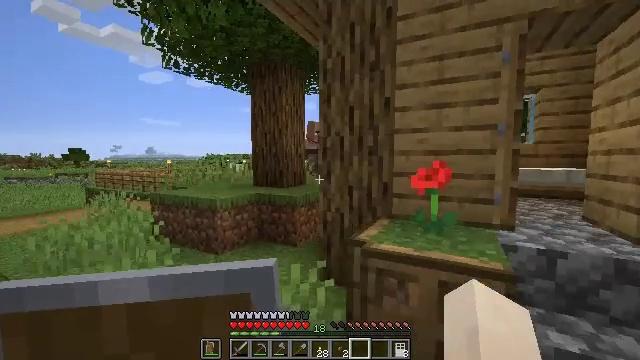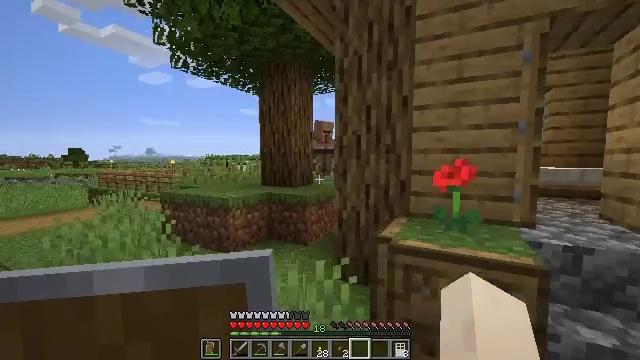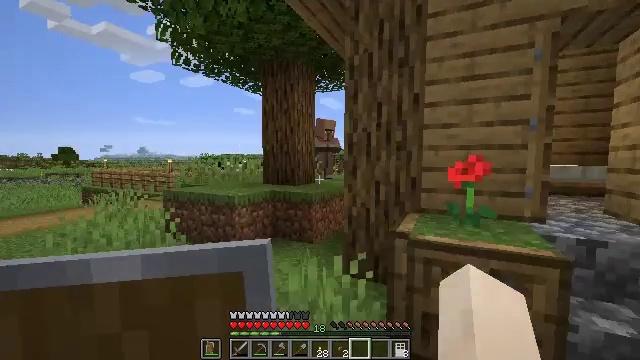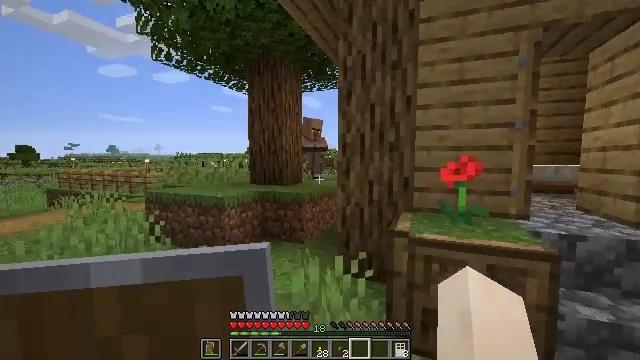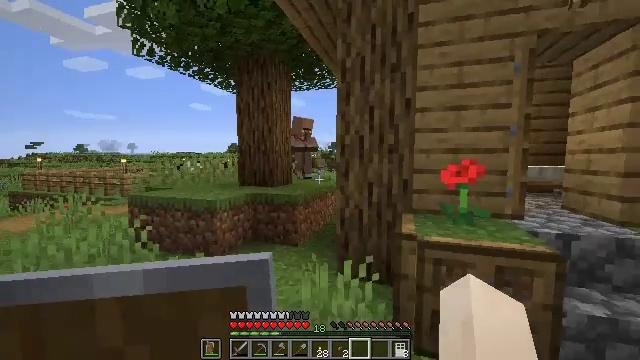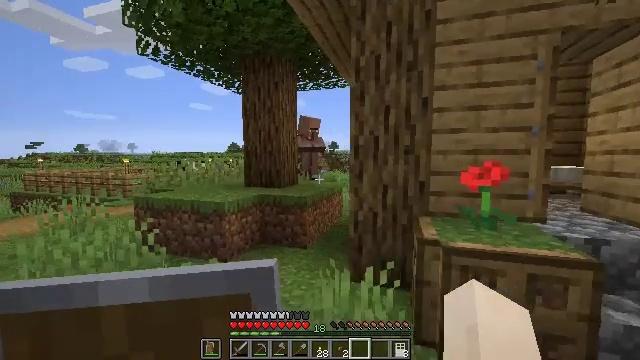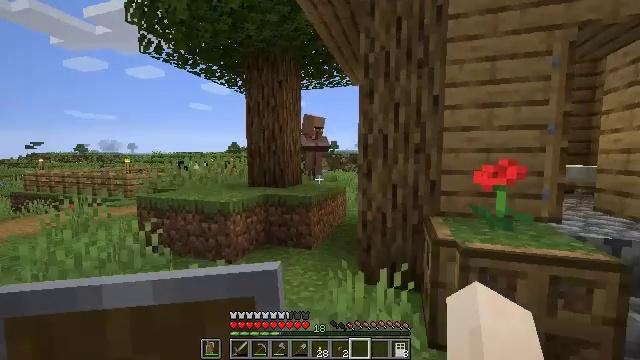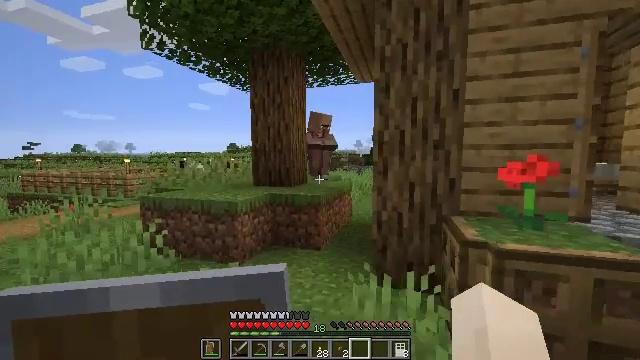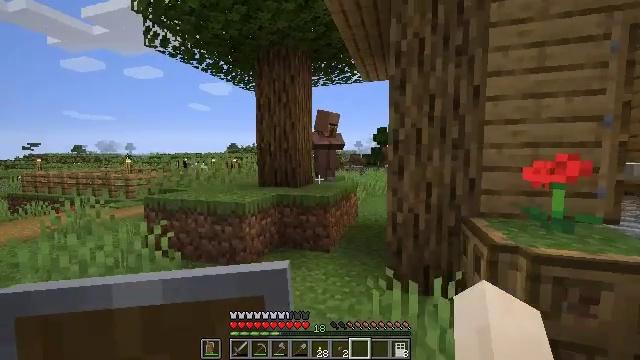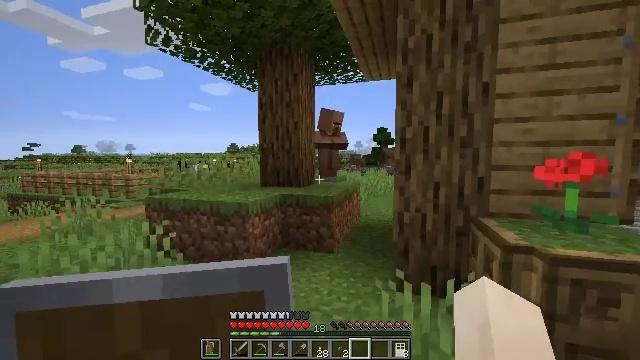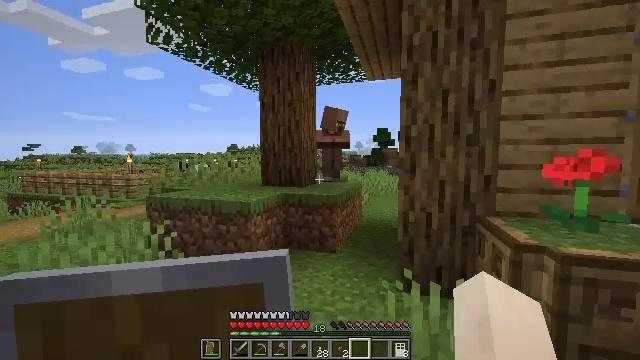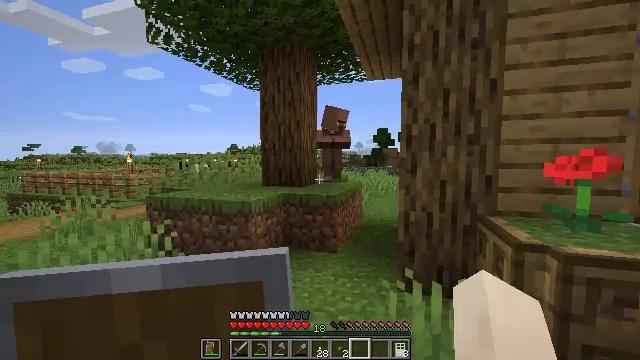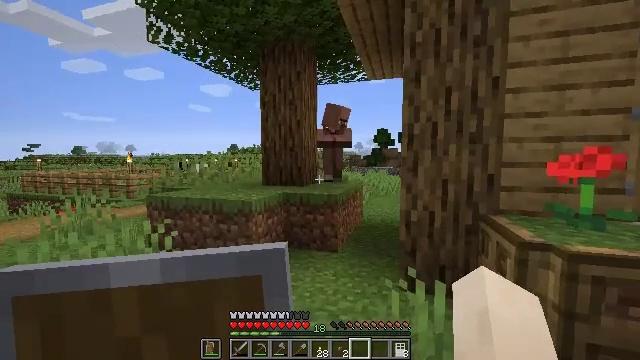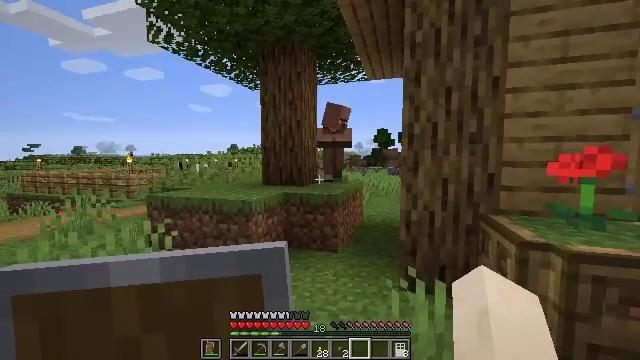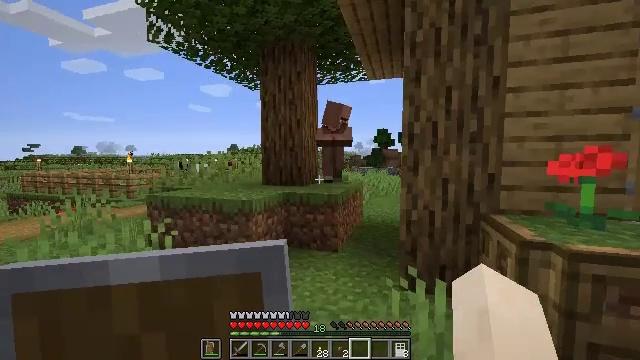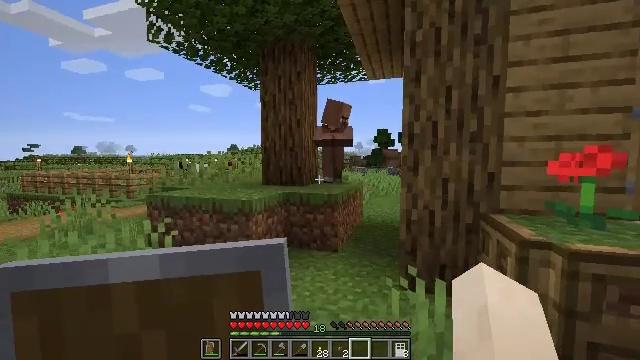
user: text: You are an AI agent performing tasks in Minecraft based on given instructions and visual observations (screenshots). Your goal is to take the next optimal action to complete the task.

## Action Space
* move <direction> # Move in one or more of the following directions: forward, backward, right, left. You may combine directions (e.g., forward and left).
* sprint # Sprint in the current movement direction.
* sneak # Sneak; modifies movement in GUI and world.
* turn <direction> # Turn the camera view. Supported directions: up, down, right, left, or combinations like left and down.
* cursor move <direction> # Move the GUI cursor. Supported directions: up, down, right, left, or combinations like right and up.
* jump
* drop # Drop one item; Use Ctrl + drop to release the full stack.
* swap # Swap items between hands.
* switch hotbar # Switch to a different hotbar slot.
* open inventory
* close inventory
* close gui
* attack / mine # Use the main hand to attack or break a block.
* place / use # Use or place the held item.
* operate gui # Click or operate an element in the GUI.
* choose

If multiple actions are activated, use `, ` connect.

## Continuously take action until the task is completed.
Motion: motion action
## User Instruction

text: Left click on the fletching table to mine it.
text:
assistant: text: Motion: move left
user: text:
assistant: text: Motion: move left, turn right
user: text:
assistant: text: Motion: move left, turn right
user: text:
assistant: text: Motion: move forward and move left, turn right
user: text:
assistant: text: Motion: move forward and move left
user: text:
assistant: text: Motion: move forward and move left
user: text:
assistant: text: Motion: move forward and move left
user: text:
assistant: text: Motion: no_op
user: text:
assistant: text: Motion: no_op
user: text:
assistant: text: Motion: no_op
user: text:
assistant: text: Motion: no_op
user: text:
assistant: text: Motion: no_op
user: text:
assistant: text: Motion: no_op
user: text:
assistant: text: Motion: no_op
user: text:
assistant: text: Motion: no_op
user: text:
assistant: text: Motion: move back
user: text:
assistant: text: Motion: move back
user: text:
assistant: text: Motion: move back
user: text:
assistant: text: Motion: move back, turn right
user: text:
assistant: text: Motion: move back and move right, turn right
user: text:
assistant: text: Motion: move right
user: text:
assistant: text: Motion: move right
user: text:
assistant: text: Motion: no_op
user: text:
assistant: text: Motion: no_op
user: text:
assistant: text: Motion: no_op
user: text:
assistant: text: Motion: open inventory
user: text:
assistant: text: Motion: open inventory
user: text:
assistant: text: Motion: open inventory
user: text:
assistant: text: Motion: cursor move right
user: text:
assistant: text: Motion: cursor move right and up